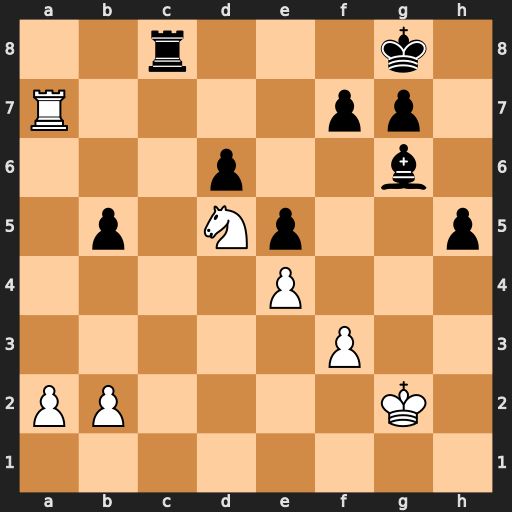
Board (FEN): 2r3k1/R4pp1/3p2b1/1p1Np2p/4P3/5P2/PP4K1/8
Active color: w
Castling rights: -
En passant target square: -
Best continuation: Ne7+ Kh7 Nxc8